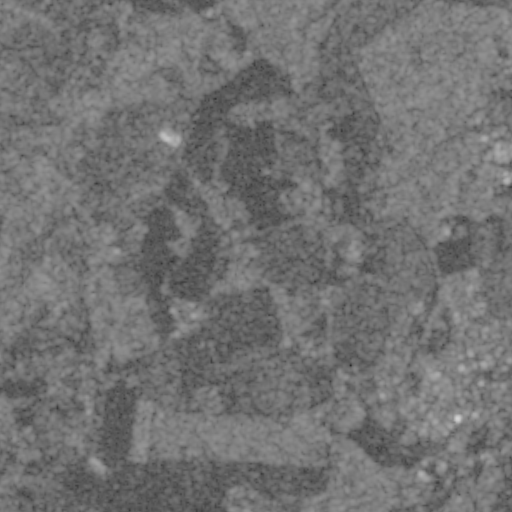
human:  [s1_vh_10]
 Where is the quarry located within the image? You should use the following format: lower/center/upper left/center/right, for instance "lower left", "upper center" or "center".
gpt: The quarry is located in the upper left of the image.
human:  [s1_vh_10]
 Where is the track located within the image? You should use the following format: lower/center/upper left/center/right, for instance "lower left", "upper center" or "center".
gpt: The track is located in the lower right of the image.
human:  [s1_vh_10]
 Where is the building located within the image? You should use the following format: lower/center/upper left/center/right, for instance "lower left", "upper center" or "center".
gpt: There is no building in the image.

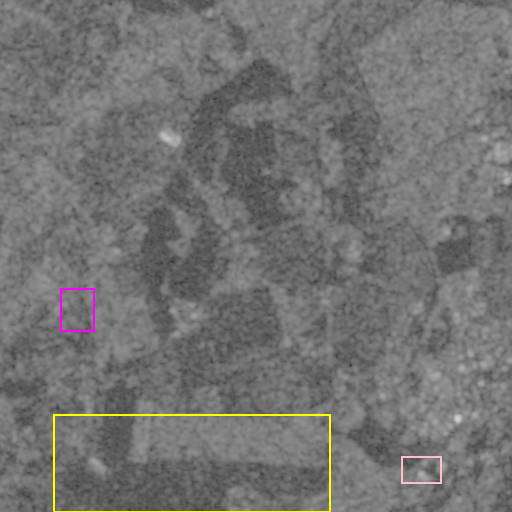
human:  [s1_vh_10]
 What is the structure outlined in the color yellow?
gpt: The structure outlined in yellow is a crop field.
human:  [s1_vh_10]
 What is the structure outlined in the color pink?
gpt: The structure outlined in pink is a park.
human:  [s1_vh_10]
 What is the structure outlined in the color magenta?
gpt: The structure outlined in magenta is a quarry.
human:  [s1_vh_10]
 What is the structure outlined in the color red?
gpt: There is no red outline.